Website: lowes
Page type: customer-info-address
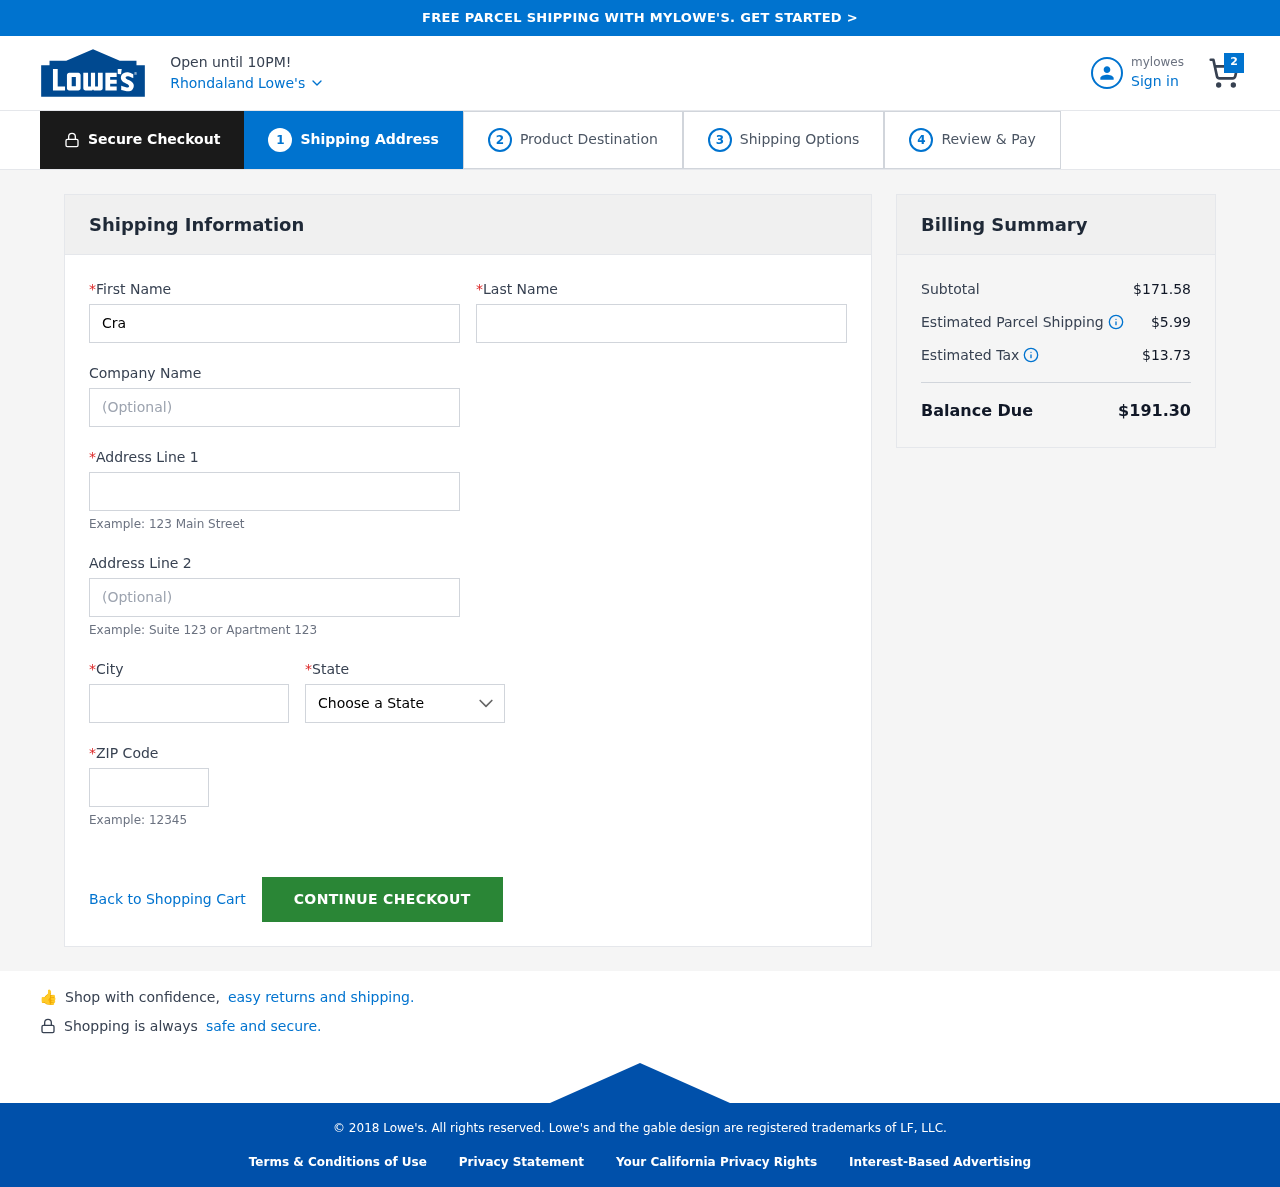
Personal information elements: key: PII_CITY
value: Rhondaland
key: PII_FIRSTNAME
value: Craig
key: PII_LASTNAME
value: Jacobs
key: PII_POSTCODE
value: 75115
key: PII_STATE
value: Mississippi
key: PII_STREET
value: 879 Anderson Route
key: PII_STREET2
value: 657 Lane Glen
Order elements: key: ORDER_NUM_ITEMS
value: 2
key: ORDER_SUBTOTAL
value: $171.58
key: ORDER_SHIPPING_COST
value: $5.99
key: ORDER_TAX
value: $13.73
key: ORDER_TOTAL
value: $191.30